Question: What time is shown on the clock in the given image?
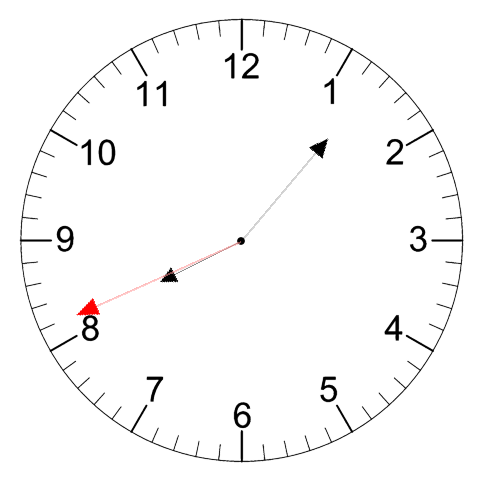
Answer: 08:06:41